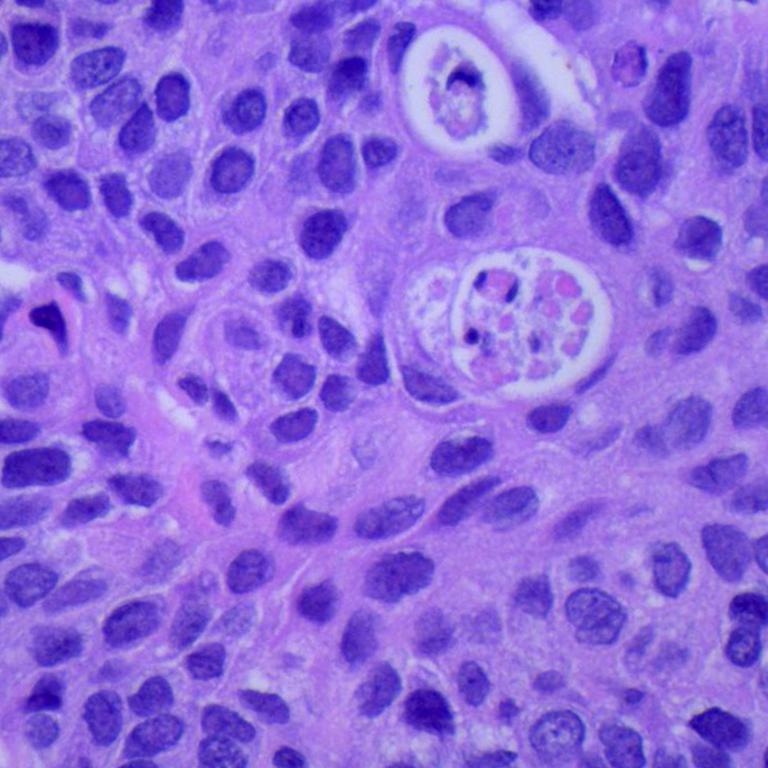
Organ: lung
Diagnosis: squamous carcinomas